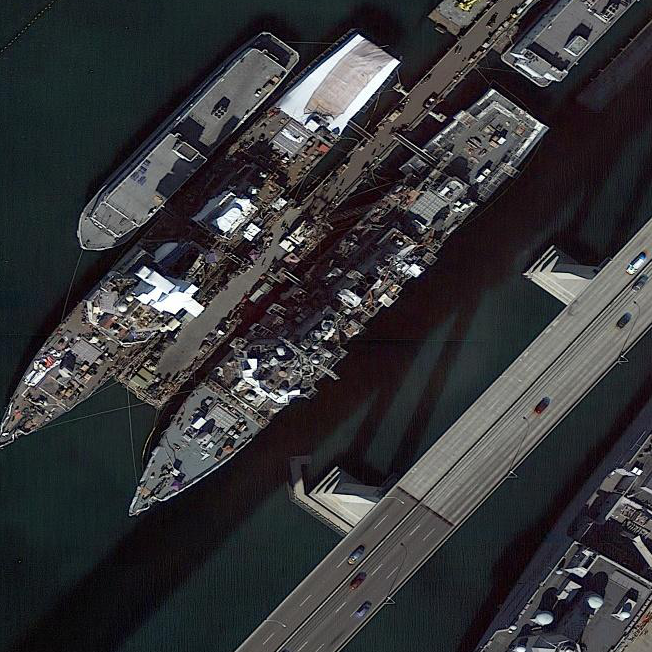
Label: destroyer